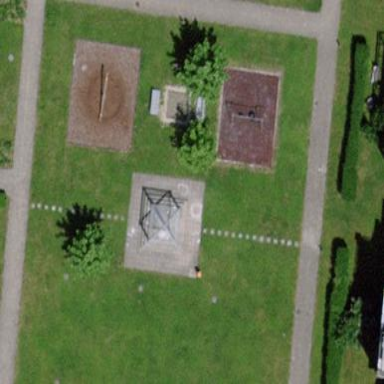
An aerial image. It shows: Park.